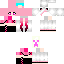
A female human skin with pale skin, wearing blonde long hair dressed in a red tshirt and red pants, featuring a closed mouth.